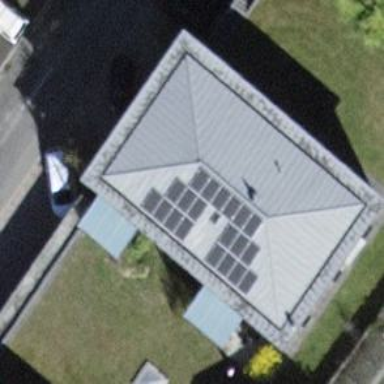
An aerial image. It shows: Small solar photovoltaic panel generator installed on roof.